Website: lowes
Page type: customer-info-address
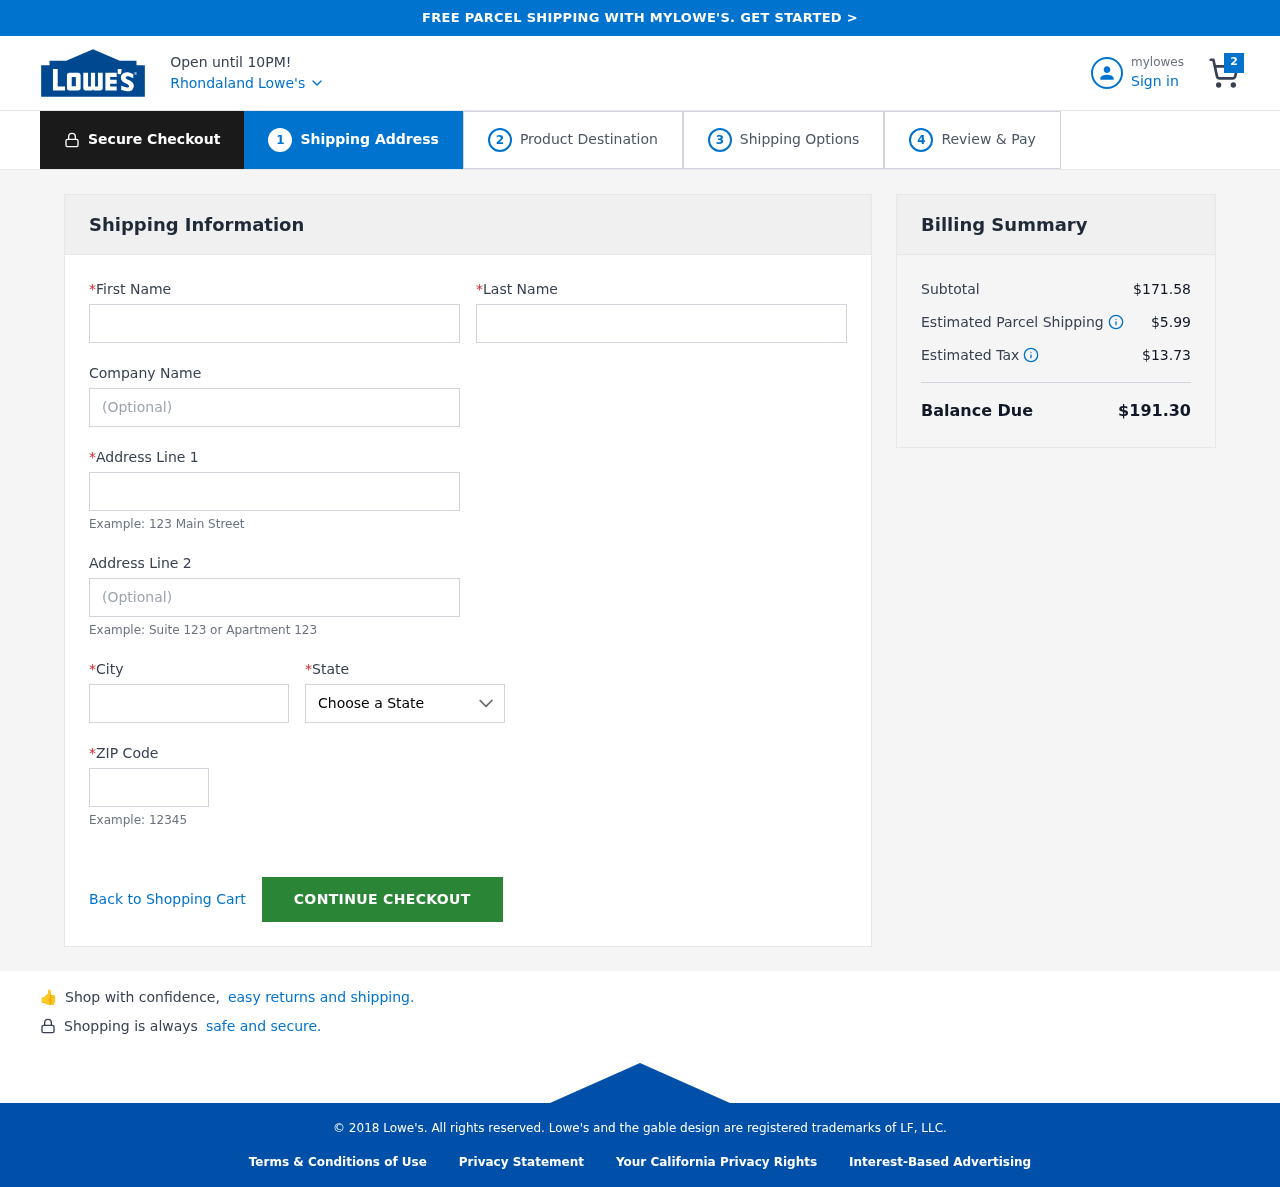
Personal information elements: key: PII_CITY
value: Rhondaland
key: PII_FIRSTNAME
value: Craig
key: PII_LASTNAME
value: Jacobs
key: PII_POSTCODE
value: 75115
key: PII_STATE
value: Mississippi
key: PII_STREET
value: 879 Anderson Route
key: PII_STREET2
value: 657 Lane Glen
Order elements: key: ORDER_NUM_ITEMS
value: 2
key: ORDER_SUBTOTAL
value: $171.58
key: ORDER_SHIPPING_COST
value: $5.99
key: ORDER_TAX
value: $13.73
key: ORDER_TOTAL
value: $191.30